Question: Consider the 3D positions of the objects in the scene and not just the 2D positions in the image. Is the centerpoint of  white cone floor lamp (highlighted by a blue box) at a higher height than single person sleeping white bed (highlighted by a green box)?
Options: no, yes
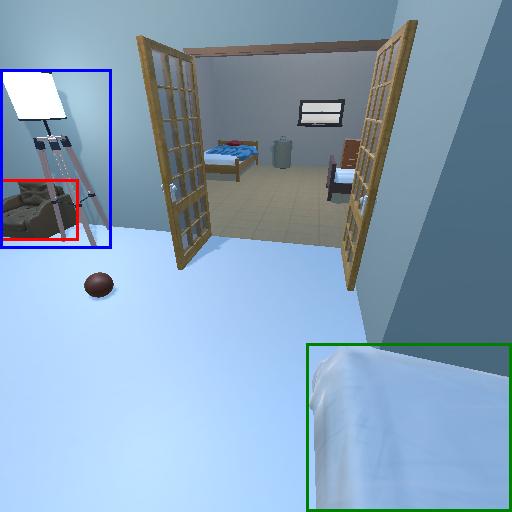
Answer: no